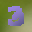
Label: 3